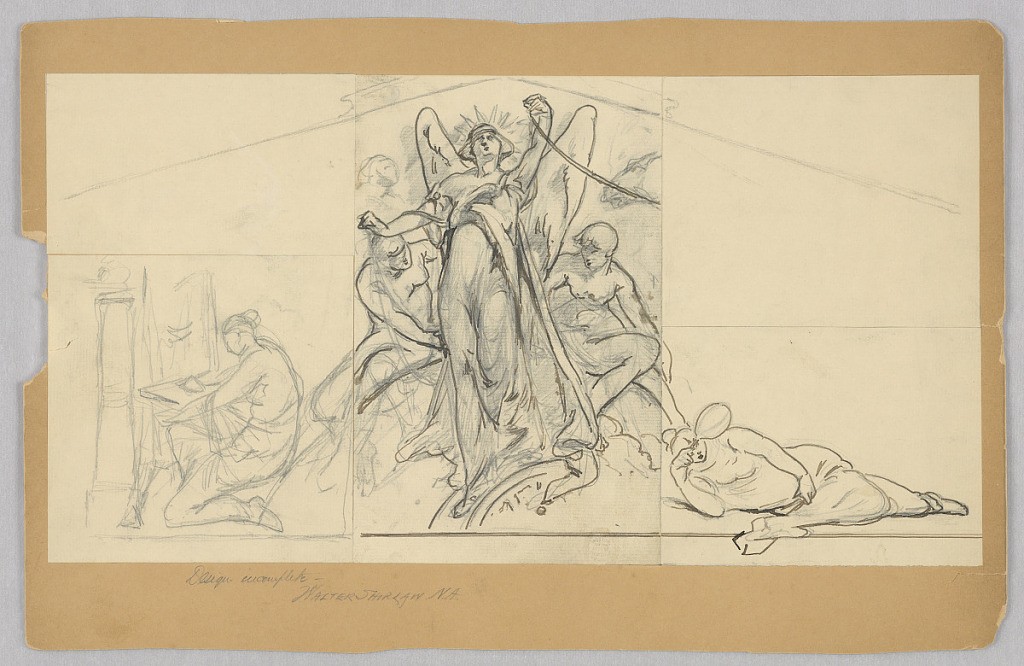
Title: Design for a Pediment
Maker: Walter Shirlaw, American, b. Scotland, 1838–1909
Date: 1875–80
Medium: Graphite and ink on five pieces of paper mounted on board
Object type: Drawing
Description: A winged woman is shown in the center, holding a chain or thread. She is flanked by two seated figures, shown from the back. Another figure stands in the left background. A horse heads appears in right background. A woman with a mirror lies at right. Another woman sits at left, reading a book.